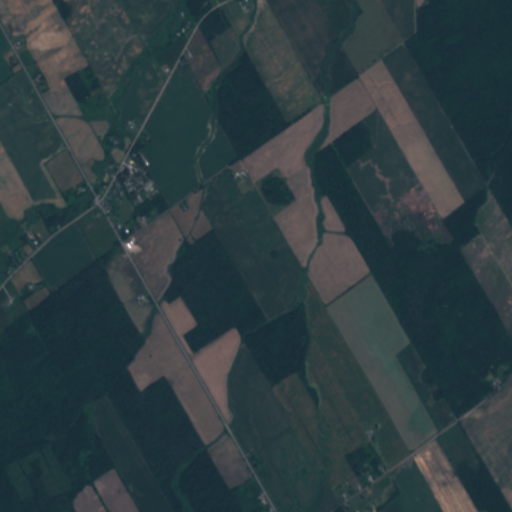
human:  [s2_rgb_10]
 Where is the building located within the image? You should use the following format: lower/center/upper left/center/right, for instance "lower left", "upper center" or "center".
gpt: There is no building in the image.